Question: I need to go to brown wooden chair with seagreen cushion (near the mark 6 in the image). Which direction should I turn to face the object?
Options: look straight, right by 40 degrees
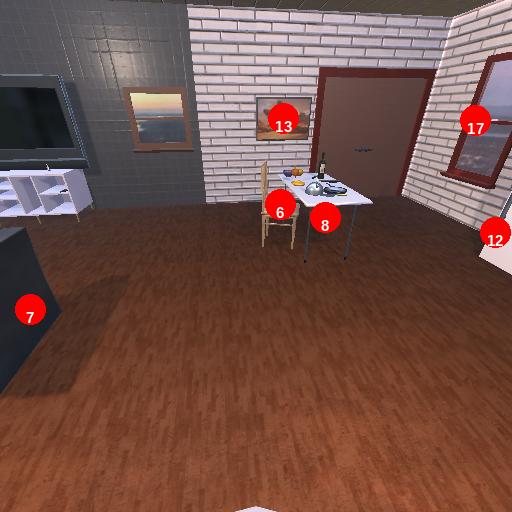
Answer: look straight